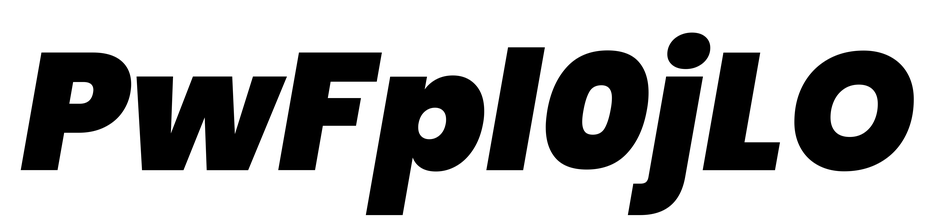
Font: Poppins-BlackItalic